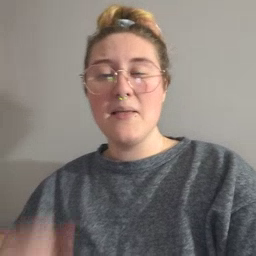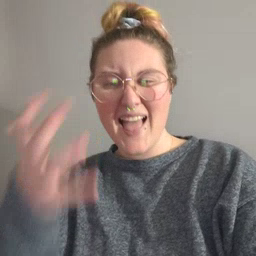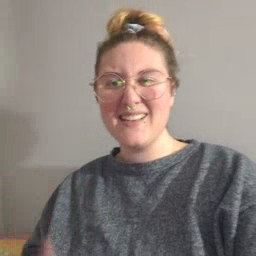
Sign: many